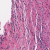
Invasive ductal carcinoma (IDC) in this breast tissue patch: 0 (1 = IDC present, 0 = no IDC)